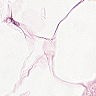
Metastatic tissue present: no